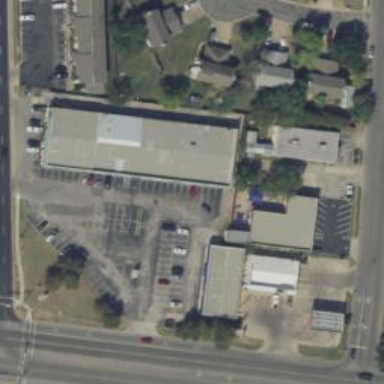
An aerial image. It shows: Veterinary facility.